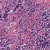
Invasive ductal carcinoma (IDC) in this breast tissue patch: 1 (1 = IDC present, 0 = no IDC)